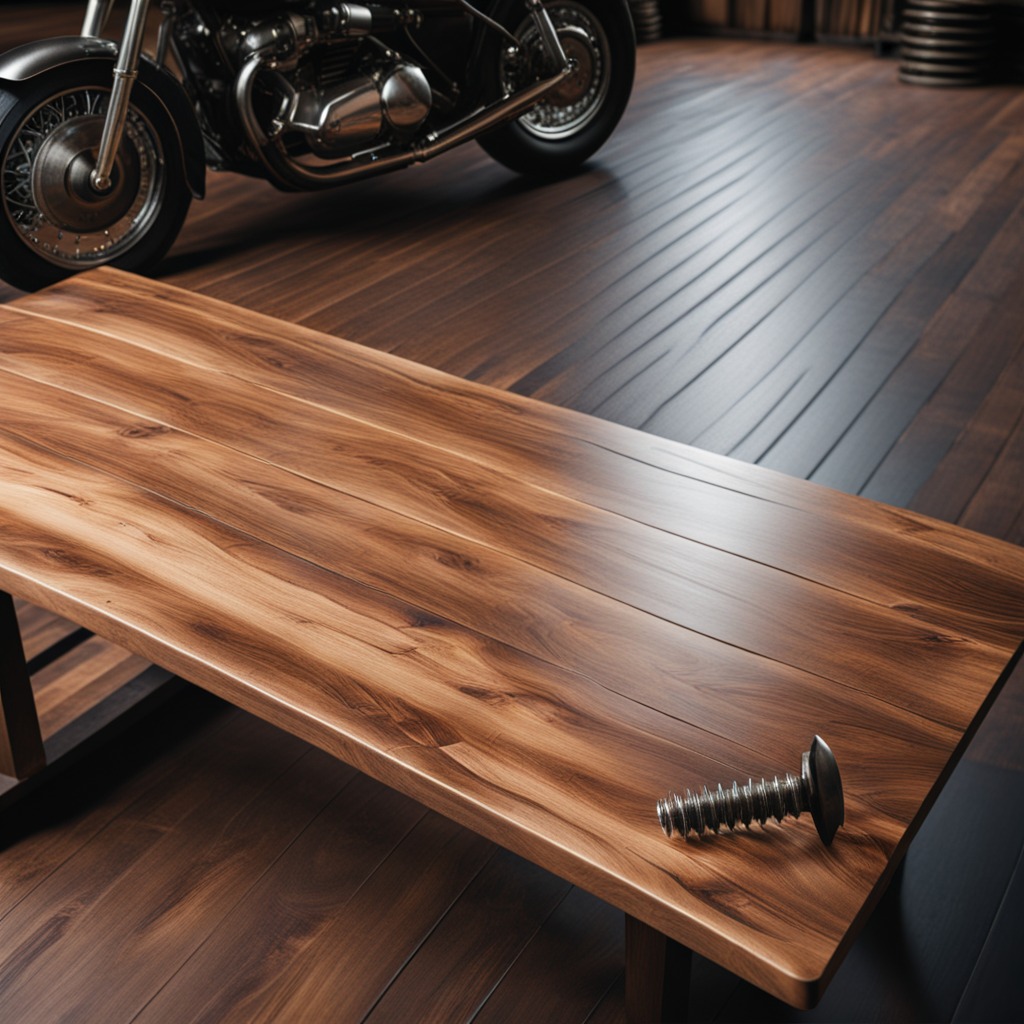
A metal screw is lying on the wooden table in a vintage motorcycle garage.